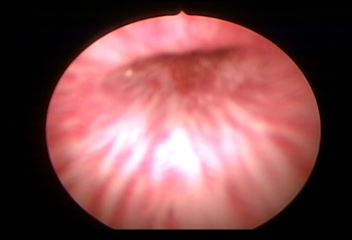
Modality: WLC
Class: Normal mucosa
Bladder cancer association: No